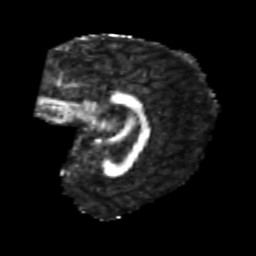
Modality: FA
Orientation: sagittal
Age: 22
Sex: male
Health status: healthy
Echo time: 0.074 s